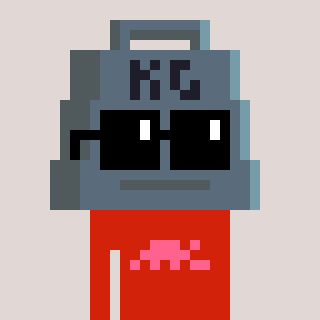
a pixel art character with square black sunglasses, a weight-shaped head and a red-colored body on a warm background